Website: crate-barrel
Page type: newsletter-management
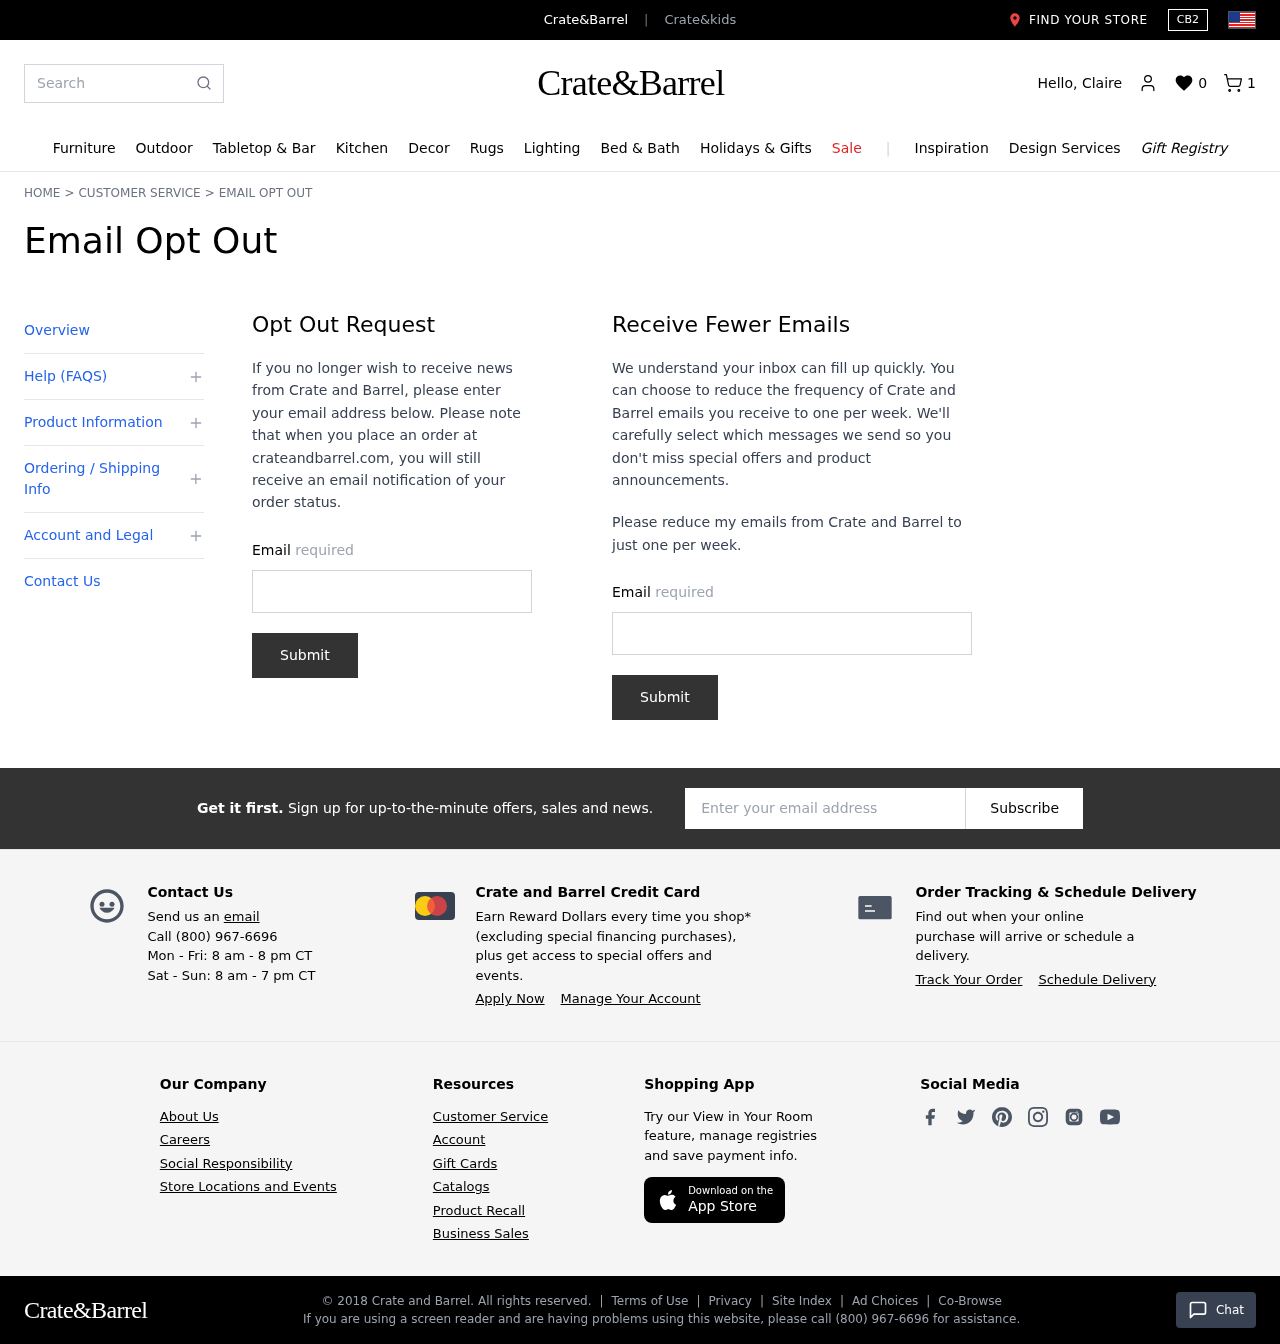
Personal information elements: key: PII_EMAIL
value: cherrera@hotmail.com
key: PII_EMAIL2
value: cherrera@hotmail.com
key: PII_EMAIL3
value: cherrera@hotmail.com
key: PII_FIRSTNAME
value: Claire
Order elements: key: ORDER_NUM_ITEMS
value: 1
Search elements: key: HEADER_SEARCH
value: Search
Other elements: key: WISHLIST_COUNT
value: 0